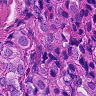
Metastatic tissue present: yes